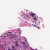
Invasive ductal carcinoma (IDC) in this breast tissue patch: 0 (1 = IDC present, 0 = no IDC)